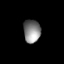
Tissue: lung
Cell type: Endothelial cells
Senescence score: 0.5644
Nuclear area (px): 384
Mean DAPI intensity: 132.378